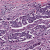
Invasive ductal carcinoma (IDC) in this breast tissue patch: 1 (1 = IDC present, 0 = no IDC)